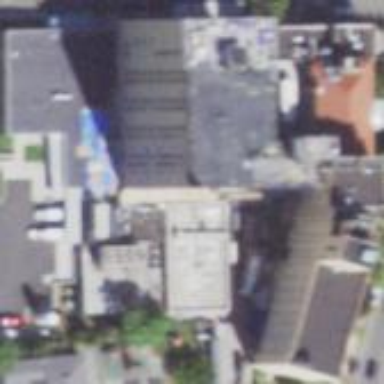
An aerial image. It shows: Hospital building.